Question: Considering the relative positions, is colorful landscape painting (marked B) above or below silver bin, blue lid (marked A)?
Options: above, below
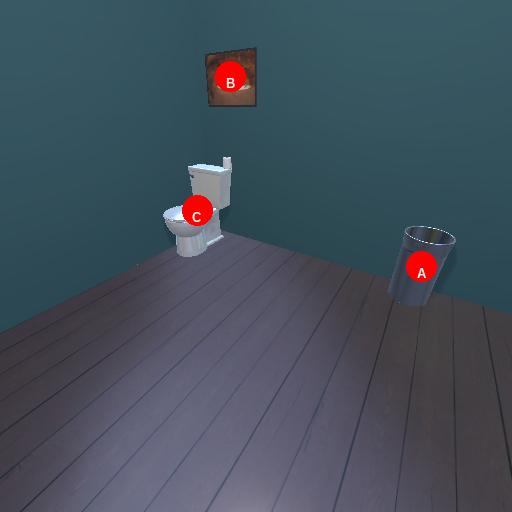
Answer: above